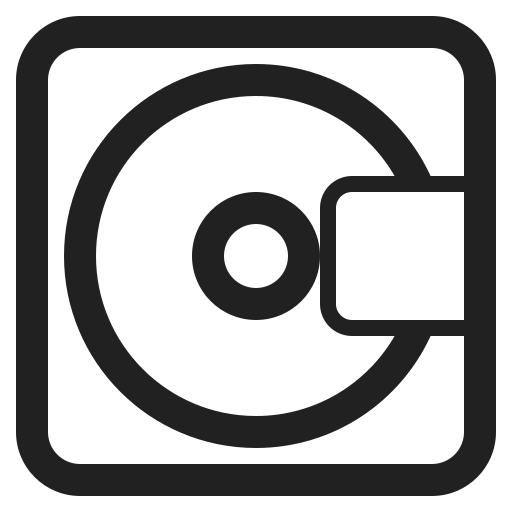
computer disk high contrast